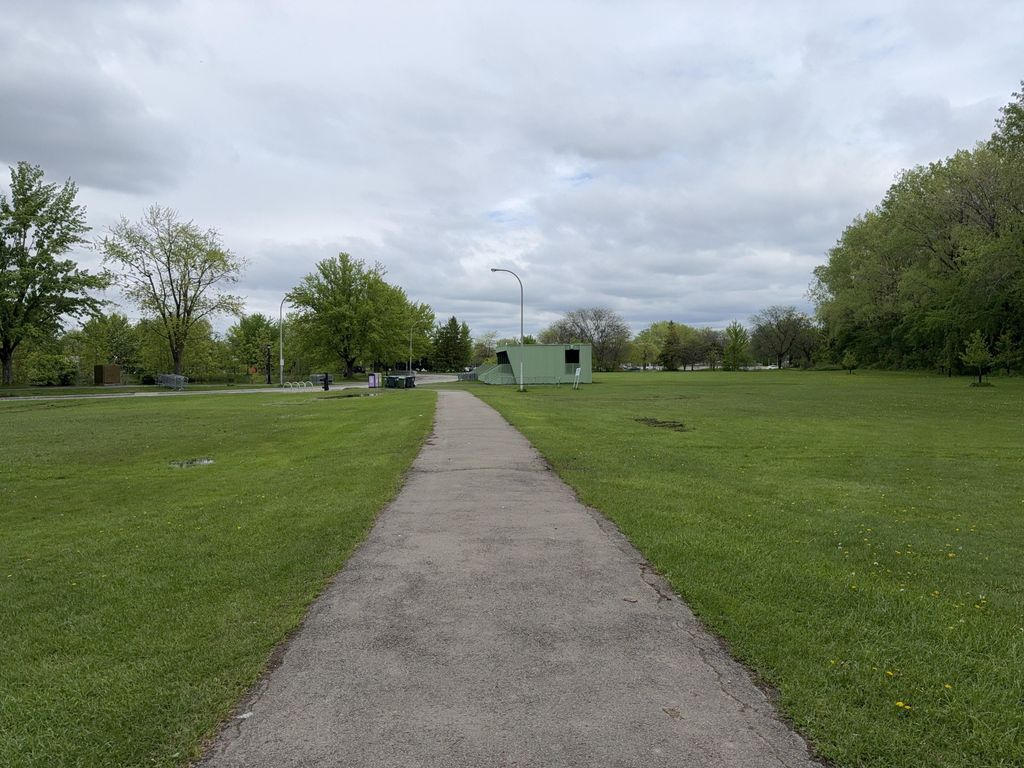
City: montreal